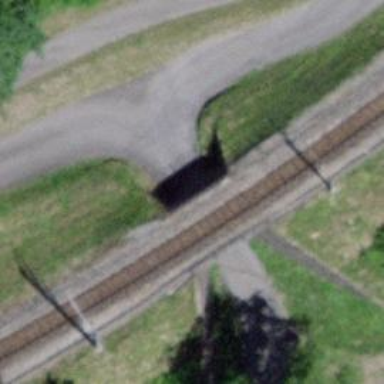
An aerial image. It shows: Well-maintained track road with grade 1 tracktype.